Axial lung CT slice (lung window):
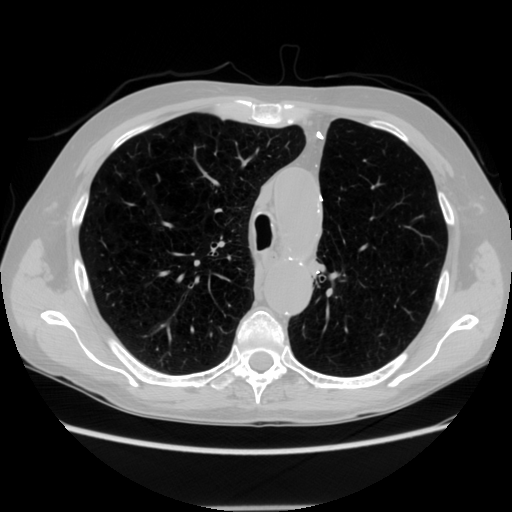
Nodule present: no